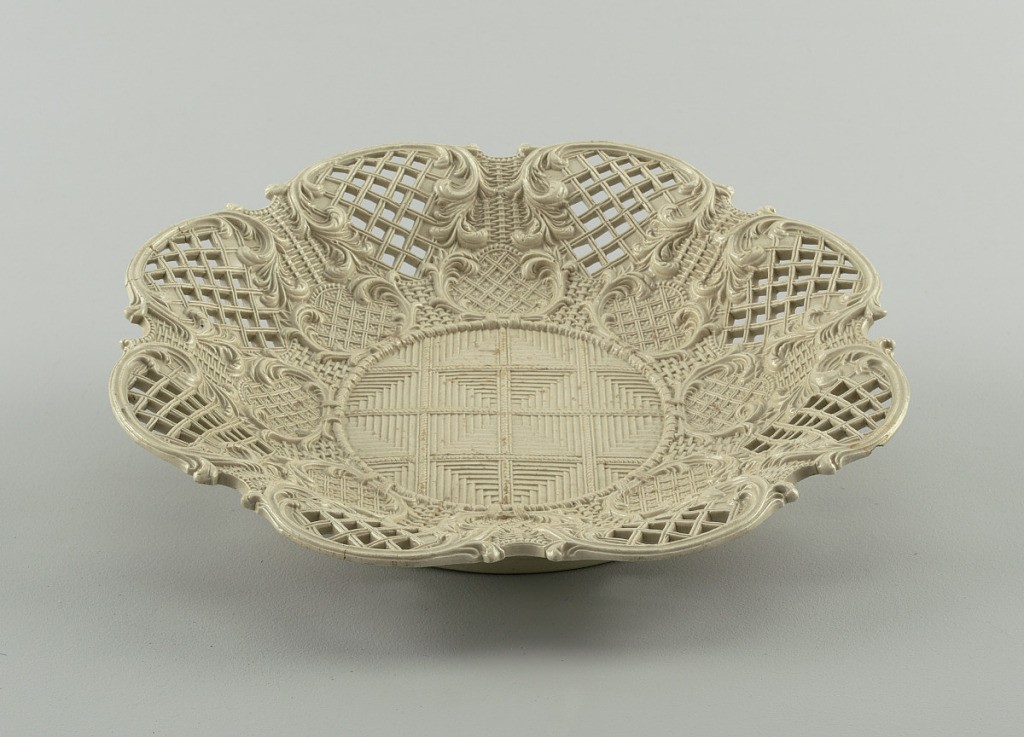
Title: Plate
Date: ca. 1760
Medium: Molded and pierced salt-glazed stoneware
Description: Round, low basket, molded to resemble weaving. Scrollwork and piercing along sides.